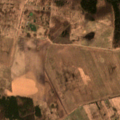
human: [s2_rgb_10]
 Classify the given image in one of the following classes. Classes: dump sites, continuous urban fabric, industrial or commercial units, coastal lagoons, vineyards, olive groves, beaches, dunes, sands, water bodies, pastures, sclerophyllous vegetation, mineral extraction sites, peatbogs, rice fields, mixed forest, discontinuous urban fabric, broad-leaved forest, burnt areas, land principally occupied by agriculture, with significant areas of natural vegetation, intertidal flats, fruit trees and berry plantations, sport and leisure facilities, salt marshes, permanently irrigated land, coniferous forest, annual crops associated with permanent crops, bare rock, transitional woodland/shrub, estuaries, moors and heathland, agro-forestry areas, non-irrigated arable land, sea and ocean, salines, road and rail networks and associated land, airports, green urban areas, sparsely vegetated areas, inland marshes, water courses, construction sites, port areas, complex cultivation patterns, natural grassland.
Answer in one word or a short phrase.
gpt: sport and leisure facilities, non-irrigated arable land, pastures, complex cultivation patterns, coniferous forest